Question: Im trying to use d3 the wonderful Javascript library in a rails 4 app. So far Ive done the following:
1) New rails app with 1 model: "Visualization" attributes: name:string and description:string
2) Created 1 new visualization
3) In the views/show.html.erb I have the following code:
'''
<header>
<p id="notice"><%= notice %></p>
<p>
<strong>Name</strong>
<%= @visualization.name %>
</p>
<p>
<strong>Description</strong>
<%= @visualization.description%>
</p>
<p>
<strong>Graph</strong>
</p>
</header>
<body>
</body>
<footer>
<%= link_to 'Edit', edit_visualization_path(@visualization) %> |
<%= link_to 'Back', visualizations_path %>
</footer>
'''
Im using this link <URL>
and trying to create the basic bar graph so I added the following to the javascripts/visualizations.js.coffee file
'''
var dataset = [ 5, 10, 15, 20, 25 ];
d3.select("body").selectAll("div")
.data(dataset)
.enter()
.append("div")
.attr("class", "bar");
'''
Bu when I go to this url:
'''
http://localhost:3000/visualizations/1
'''
I see this error screen:

I would really appreciate it if someone can give a hand with getting started. Thanks
---
UPDATE. The error is gone thanks to the answer below. But Im still unable to understand where this Javascript should go to act on the DOM of the show view template.
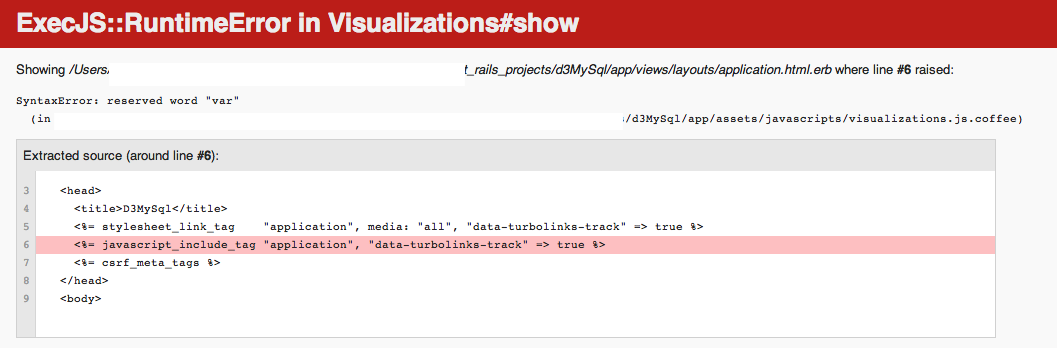
Answer: Your file name ends with '.coffee' and using 'var' in CoffeeScript is invalid. If you want to keep using JavaScript, just rename it to 'visualizations.js'.